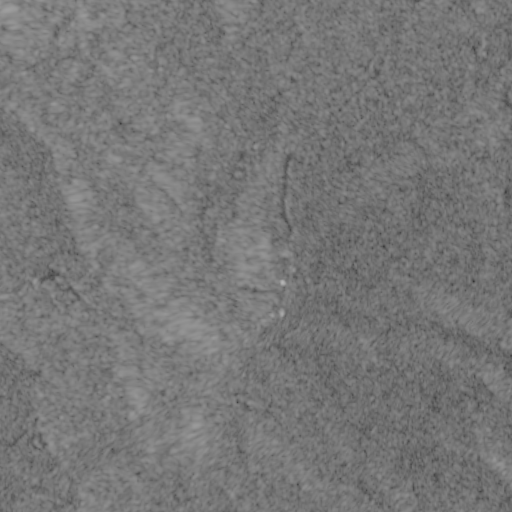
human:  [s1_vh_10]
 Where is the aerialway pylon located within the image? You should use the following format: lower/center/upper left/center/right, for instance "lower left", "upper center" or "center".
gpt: The aerialway pylon is located in the center left of the image.
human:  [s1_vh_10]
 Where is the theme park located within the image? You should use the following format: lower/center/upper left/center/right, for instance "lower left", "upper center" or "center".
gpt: The theme park is located in the center left of the image.
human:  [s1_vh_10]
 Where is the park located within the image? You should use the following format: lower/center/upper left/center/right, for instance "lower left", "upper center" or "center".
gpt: There is no park in the image.

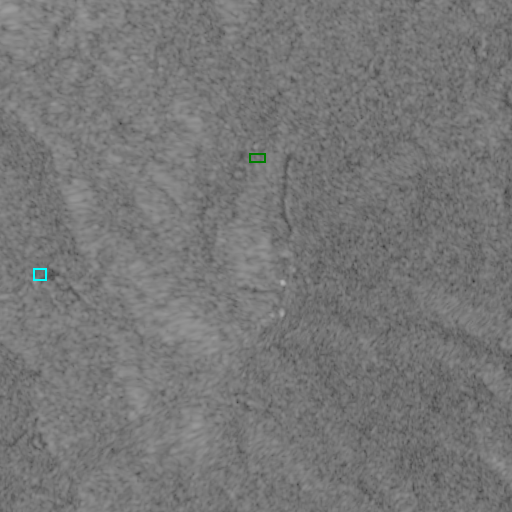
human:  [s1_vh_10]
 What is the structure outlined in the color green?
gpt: The structure outlined in green is a parking lot.
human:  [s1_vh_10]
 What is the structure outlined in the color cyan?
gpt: The structure outlined in cyan is a theme park.
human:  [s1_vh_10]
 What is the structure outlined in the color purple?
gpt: There is no purple outline.